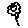
Label: flower